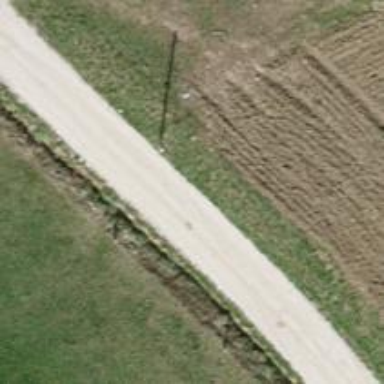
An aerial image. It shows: Power pole.